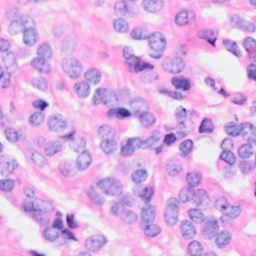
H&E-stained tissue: Breast